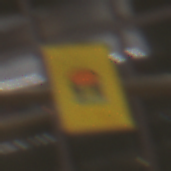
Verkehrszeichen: FahrzeugeMitWassergefaehrdenderLadungOhnePfeilsymbol
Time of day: NotSpecified
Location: Indoor (Urban)
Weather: NotSpecified
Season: NotSpecified
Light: Artificial